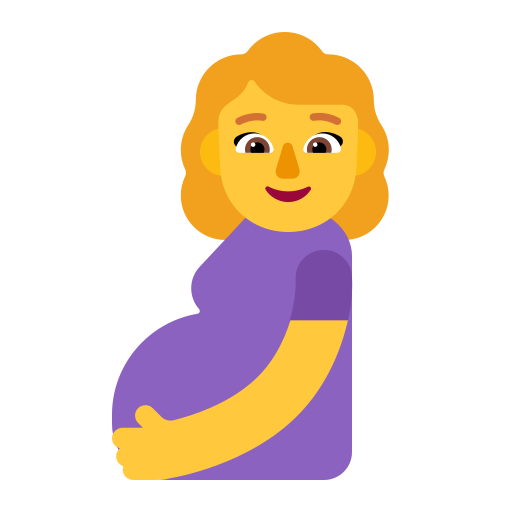
pregnant woman flat default